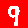
Digit: 9